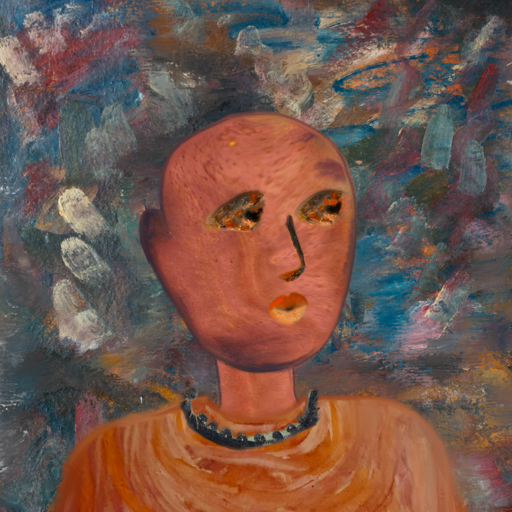
Background: Boggyland, Head And Neck Side: Mother_And_Son_Mother, Face Side: Gypsy_Queen, Bust: Pious_Lady, Hair Side: Blank, Head Accessory: Blank, Second Necklace: Blank, Necklace: Childish, Baby: Blank